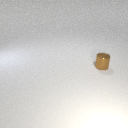
small brown metal cylinder